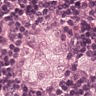
Metastatic tissue present: yes